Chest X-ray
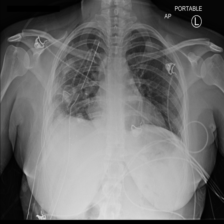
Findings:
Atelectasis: negative
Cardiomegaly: negative
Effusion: negative
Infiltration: negative
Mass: negative
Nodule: positive
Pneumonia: negative
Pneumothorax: negative
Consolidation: negative
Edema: negative
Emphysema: negative
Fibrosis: negative
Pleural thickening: negative
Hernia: negative